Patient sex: M
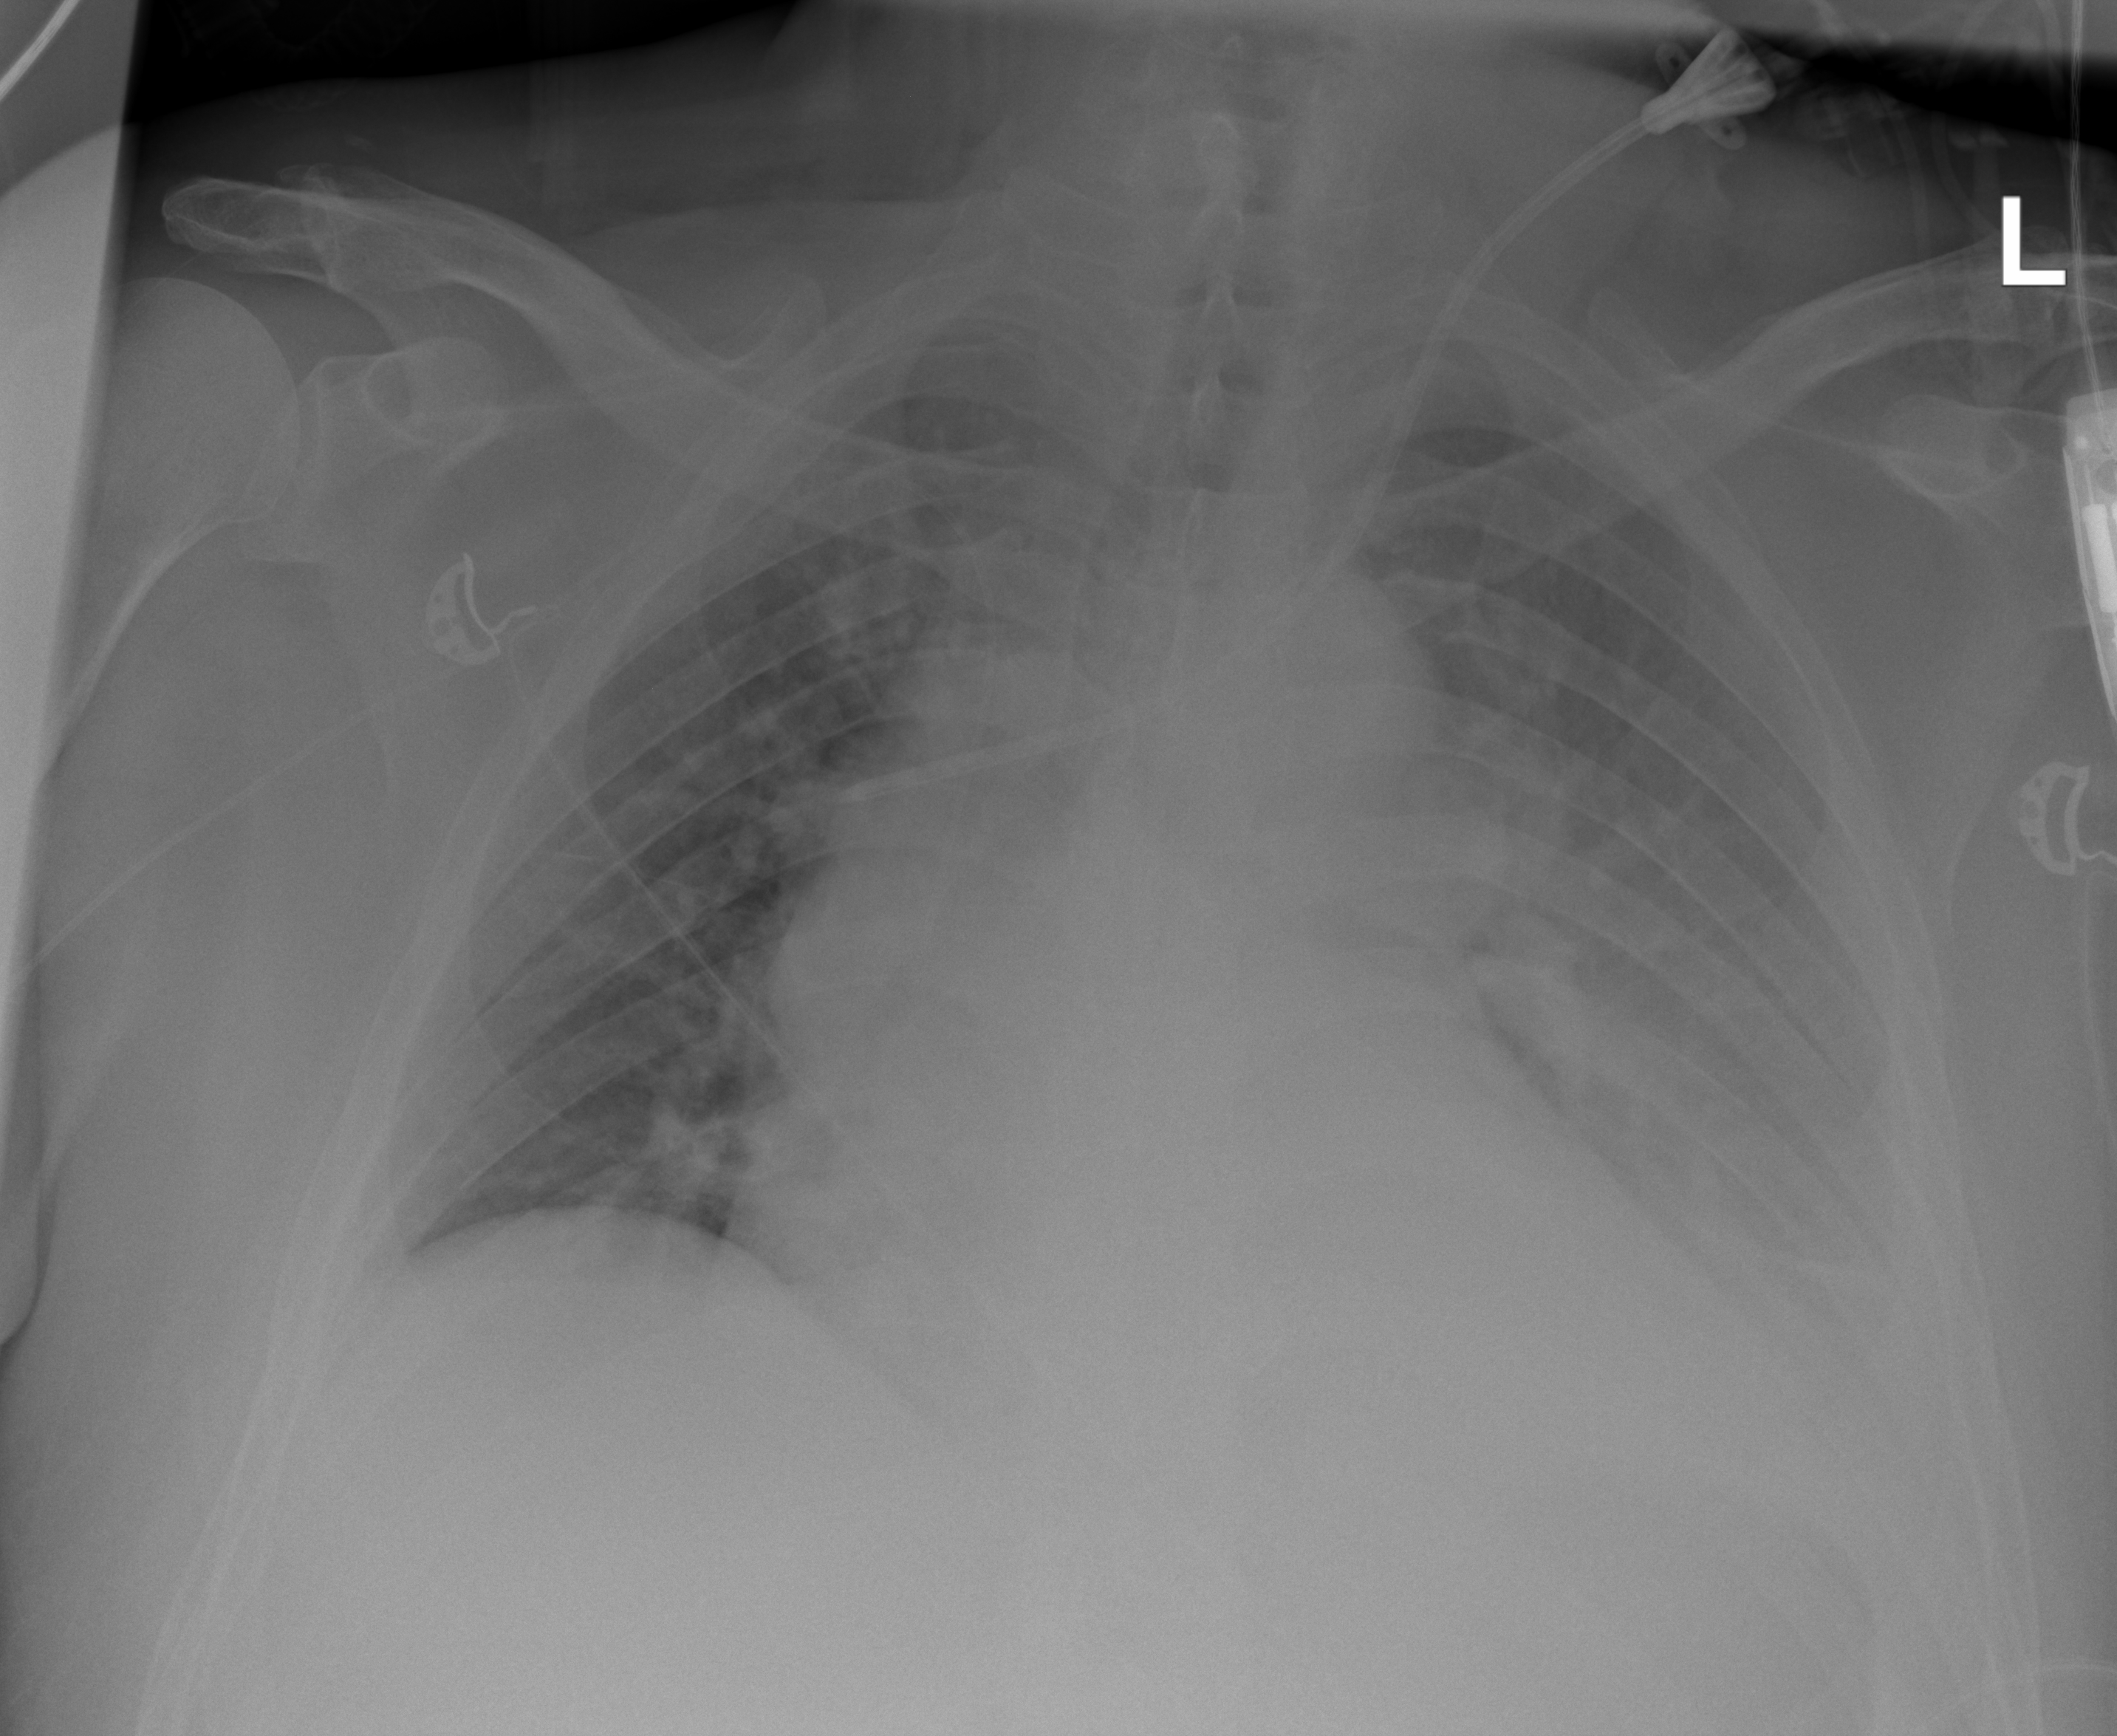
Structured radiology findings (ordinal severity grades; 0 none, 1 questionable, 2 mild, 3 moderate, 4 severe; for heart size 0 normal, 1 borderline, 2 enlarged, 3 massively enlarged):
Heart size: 1
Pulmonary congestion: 2
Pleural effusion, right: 2
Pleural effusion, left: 3
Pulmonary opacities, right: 2
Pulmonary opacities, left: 3
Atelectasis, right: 2
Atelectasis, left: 3